Question: I want to nest a button that performs an Ajax action that is between '<a>' tags.

The whole container should act as a link to a separate webpage while the "favorite" button will perform an unrelated Ajax action. Unfortunately, this is not able to be done because '<button>' cannot be nested inside an '<a>' tag.
Is there a simple workaround to achieve to this effect?
Current code:
'''
<a class="button7" onmouseover="displayFavorite('000')" onmouseout="hideFavorite('000')" href="http://www.example.com">
Math 141
<button id='000' class="button8" onclick="favorite('000')">Favorite</button>
<ul>
<li><strong>Description</strong> Calculus 1 and Calulus 2</li>
<li><strong>Instructor</strong> Boon Ong</li>
<li><strong>Documents</strong> 17</li>
</ul>
</a>
'''
EDIT: Please note, the AJAX was just additional information, its not related to the question.
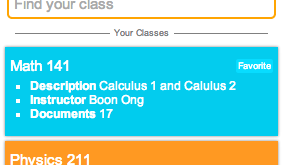
Answer: Something like this:
'''
<div class="container">
<a class="button7" href="http://google.co.uk" onmouseover="displayFavorite('000')" onmouseout="hideFavorite('000')">
Math 141
<ul>
<li><strong>Description</strong> Calculus 1 and Calulus 2</li>
<li><strong>Instructor</strong> Boon Ong</li>
<li><strong>Documents</strong> 17</li>
</ul>
</a>
<button id='000' class="button8" onclick="favorite('000')">Favorite</button>
</div>
'''
CSS:
'''
.container {
position:relative;
width:400px;
}
.button7 {
width:100%;
height:auto;
display:block;
background:red;
}
.button8 {
position:absolute;
top:5px;
right:5px;
}
'''
Positioning an element absolutely in a parent container with 'position:relative;' enables you to use the css properties 'top', 'left', 'right', and 'bottom' relative to the container that encloses it.
Setting the '<a>' (with class '.button7') to 'display:block;' means that the hyperlink will act as a block level element and take up the entire "block" (i.e. space afforded to it by its parent)
<URL>